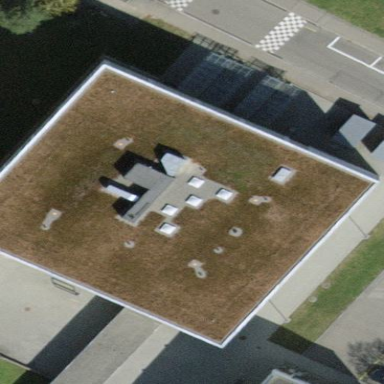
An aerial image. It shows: School building.